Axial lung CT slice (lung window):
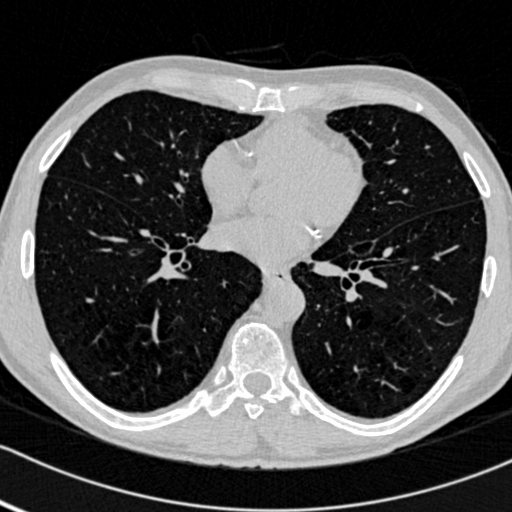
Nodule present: no